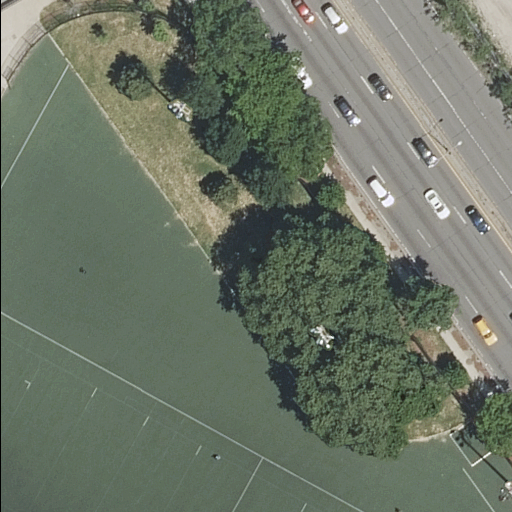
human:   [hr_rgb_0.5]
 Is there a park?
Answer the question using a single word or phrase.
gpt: yes

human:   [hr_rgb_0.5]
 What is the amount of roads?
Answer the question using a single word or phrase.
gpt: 5

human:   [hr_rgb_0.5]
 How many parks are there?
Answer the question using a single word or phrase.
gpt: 1

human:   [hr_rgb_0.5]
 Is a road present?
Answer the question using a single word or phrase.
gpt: yes

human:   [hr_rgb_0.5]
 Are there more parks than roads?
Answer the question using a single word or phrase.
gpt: no

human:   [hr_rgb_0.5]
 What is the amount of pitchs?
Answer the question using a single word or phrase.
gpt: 1

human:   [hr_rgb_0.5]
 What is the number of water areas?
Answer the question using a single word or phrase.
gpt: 0

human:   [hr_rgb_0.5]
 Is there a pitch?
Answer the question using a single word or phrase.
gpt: yes

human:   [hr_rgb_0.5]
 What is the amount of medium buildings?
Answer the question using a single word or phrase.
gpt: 0

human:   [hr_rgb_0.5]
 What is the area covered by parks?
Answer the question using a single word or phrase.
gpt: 9073m2

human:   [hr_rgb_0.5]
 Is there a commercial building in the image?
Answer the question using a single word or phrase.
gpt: no

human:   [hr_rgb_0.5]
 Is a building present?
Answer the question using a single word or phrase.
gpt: no

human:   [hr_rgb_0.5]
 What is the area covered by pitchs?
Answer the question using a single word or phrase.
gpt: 6378m2

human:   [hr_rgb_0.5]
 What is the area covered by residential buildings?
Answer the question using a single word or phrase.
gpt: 0m2

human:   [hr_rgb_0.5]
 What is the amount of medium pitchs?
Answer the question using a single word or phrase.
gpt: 0

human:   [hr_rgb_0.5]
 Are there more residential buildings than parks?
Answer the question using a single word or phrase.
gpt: no

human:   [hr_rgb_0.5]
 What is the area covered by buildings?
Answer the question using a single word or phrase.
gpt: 0m2

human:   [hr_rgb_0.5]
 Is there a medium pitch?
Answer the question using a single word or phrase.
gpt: no

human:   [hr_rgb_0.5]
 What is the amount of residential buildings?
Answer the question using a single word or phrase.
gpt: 0

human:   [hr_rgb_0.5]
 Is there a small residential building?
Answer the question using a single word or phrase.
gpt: no

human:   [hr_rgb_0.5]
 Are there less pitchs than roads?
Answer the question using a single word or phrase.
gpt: yes

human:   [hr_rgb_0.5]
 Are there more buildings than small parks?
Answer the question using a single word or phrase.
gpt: no

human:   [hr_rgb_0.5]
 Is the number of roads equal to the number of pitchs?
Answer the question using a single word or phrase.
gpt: no

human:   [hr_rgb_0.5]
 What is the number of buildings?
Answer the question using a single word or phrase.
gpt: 0

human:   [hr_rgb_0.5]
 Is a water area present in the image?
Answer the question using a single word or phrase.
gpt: no

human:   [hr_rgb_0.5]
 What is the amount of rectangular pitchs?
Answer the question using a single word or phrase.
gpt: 1

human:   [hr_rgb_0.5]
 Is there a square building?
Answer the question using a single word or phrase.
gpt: no

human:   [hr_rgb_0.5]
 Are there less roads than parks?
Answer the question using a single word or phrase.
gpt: no

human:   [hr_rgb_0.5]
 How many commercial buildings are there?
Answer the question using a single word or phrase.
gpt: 0

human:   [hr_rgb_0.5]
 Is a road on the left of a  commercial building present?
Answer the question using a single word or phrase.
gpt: no

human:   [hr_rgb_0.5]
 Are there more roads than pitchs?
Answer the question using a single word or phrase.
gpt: yes

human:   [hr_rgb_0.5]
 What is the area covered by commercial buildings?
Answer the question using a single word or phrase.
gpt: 0m2

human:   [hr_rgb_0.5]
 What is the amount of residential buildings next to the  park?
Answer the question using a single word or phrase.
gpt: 0

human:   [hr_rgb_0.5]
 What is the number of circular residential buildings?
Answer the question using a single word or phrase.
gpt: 0

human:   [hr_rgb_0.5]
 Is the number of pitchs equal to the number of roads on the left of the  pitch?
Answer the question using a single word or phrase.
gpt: no

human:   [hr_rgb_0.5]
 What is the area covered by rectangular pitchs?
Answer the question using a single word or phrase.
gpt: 6378m2

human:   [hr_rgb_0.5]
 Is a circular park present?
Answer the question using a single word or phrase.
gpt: no

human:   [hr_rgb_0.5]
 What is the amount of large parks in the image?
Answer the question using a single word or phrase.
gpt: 1

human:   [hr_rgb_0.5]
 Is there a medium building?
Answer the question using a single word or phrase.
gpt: no

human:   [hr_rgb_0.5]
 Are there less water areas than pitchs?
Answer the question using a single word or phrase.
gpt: yes

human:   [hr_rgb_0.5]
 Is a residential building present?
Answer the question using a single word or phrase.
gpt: no

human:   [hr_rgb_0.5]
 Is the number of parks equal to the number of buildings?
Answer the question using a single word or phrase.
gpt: no

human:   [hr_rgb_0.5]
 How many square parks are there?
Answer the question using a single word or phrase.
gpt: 0

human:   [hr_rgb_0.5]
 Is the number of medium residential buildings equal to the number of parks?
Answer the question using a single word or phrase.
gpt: no

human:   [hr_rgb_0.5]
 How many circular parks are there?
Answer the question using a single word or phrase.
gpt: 0

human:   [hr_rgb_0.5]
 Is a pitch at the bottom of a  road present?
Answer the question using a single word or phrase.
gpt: yes

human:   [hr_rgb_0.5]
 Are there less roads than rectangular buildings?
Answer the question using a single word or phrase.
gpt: no

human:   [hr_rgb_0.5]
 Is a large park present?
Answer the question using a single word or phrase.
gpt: yes

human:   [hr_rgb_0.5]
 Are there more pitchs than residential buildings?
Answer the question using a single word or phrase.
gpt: yes

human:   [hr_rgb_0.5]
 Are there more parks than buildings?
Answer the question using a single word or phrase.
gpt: yes

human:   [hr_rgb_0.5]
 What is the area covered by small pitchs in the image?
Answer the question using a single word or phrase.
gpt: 0m2

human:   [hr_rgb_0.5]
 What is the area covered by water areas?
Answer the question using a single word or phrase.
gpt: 0m2

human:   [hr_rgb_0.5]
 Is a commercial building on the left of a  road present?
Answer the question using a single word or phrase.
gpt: no

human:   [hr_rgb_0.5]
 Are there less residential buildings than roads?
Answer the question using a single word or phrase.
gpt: yes

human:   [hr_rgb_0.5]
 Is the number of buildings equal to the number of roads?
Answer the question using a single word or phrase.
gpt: no

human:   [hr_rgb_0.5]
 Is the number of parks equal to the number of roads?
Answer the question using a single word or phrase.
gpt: no

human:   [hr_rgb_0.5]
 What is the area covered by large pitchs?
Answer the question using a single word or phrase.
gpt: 6378m2

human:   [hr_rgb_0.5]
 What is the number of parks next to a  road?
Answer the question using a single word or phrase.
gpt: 1

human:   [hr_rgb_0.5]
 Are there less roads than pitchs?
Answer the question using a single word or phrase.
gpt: no

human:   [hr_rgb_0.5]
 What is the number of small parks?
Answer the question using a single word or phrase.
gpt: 0

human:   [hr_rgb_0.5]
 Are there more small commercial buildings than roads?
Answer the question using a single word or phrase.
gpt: no

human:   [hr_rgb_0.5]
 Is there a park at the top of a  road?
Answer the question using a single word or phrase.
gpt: no

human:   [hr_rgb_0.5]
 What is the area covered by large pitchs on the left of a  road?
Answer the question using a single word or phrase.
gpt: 0m2

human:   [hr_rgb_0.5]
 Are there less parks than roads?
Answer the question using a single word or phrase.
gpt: yes